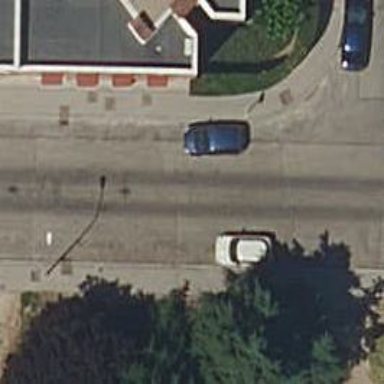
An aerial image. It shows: Sidewalk made of paving stones.